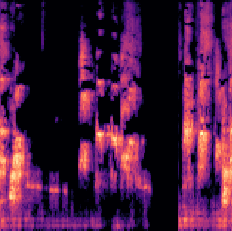
Sound class: Dog